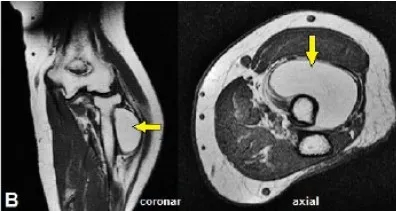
MRI demonstrating the monstrous GL (arrows) which surrounds the proximal radius shaft approximately a half part of its total circumference.
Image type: radiology (mri)